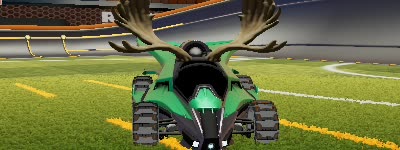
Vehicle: aftershock